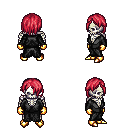
a pixel art fantasy rpg character, male body template, skeleton, gray robe, metal pants, ruby red bangs hairstyle, gold gloves, gold boots, four views (front, back, left, right), 2x2 character sprite sheet, small pixel art, hard edges, no anti-aliasing